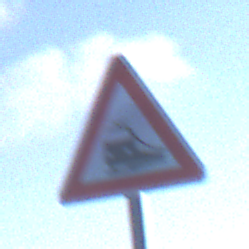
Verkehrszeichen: Bahnuebergang
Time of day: MorningAfternoon
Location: Outdoor (Nature)
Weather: PartlyCloudy
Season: NotSpecified
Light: Natural